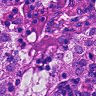
Metastatic tissue present: no